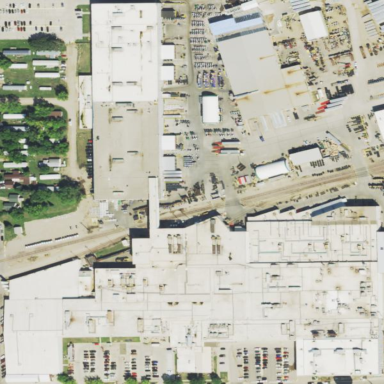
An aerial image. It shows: Industrial building.